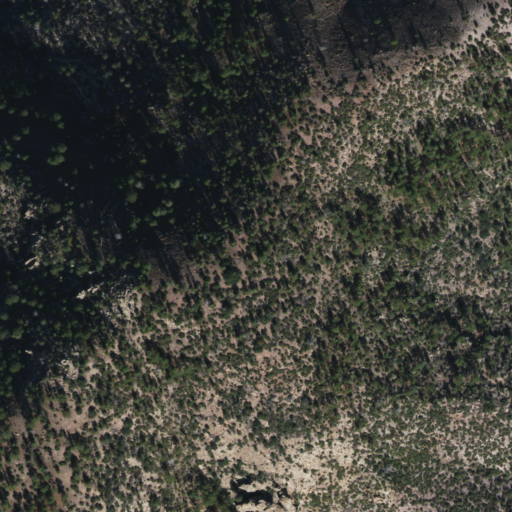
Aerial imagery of mountain in Arizona named Jones Peak containing evergreen forest, shrub, and mixed forest